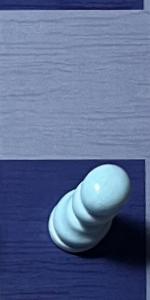
Label: Pawn_White